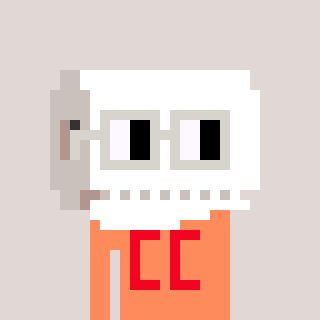
a pixel art character with square light gray glasses, a toiletpaper-full-shaped head and a peachy-colored body on a warm background